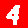
Digit: 4